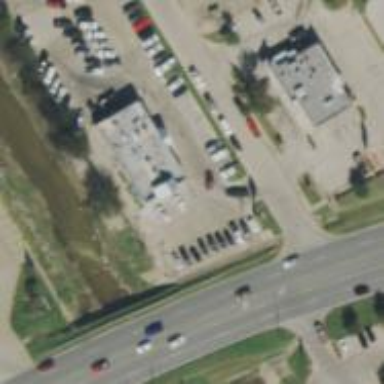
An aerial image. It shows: Parking space.